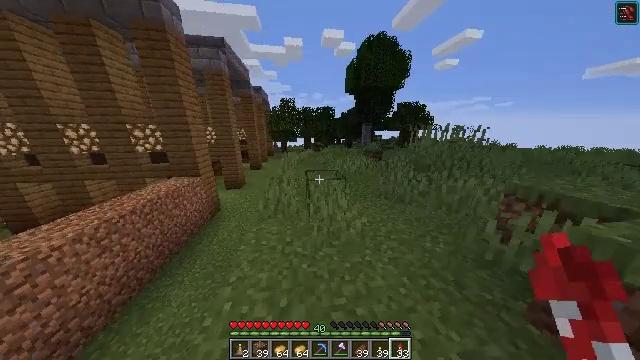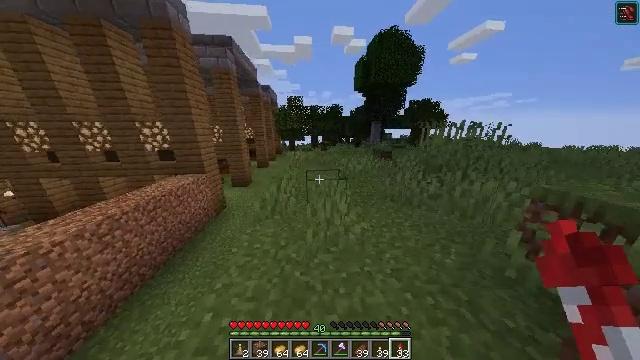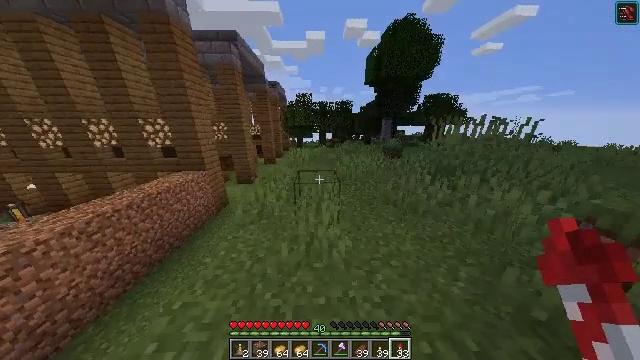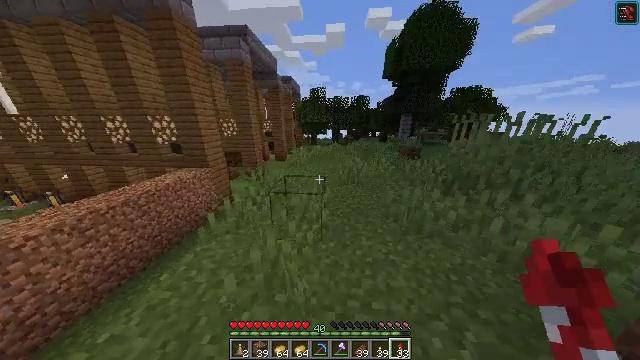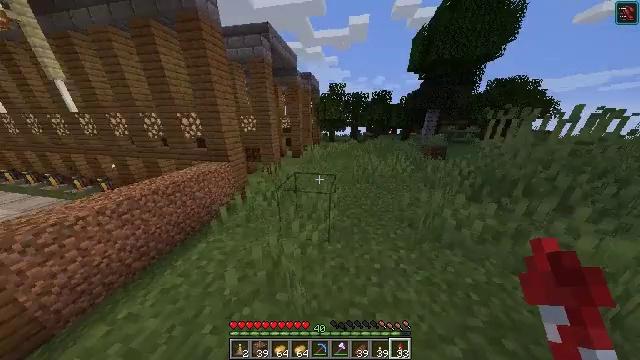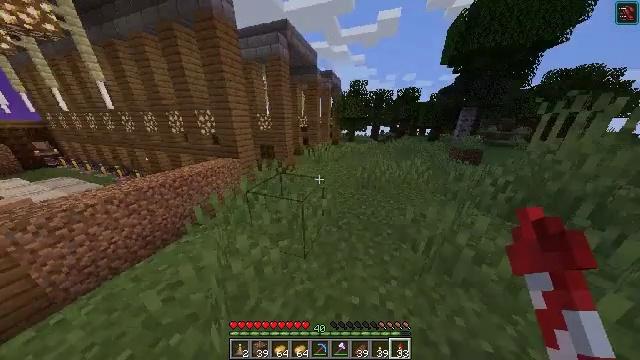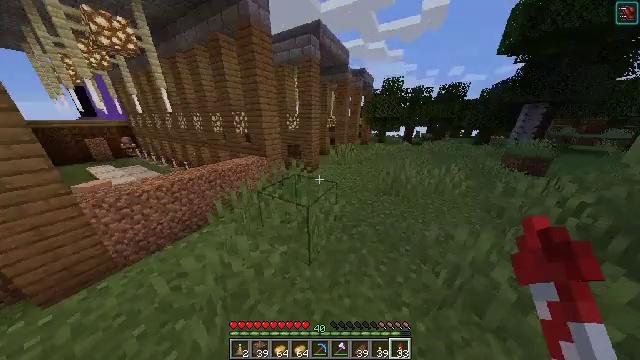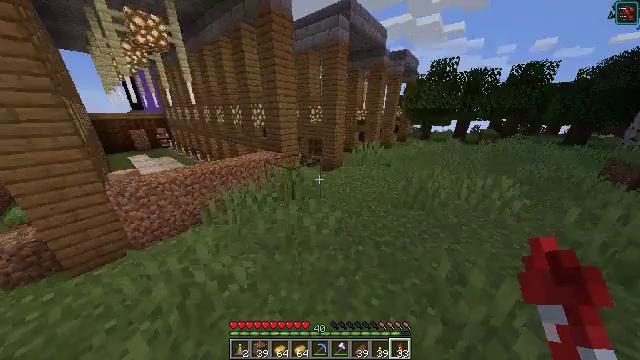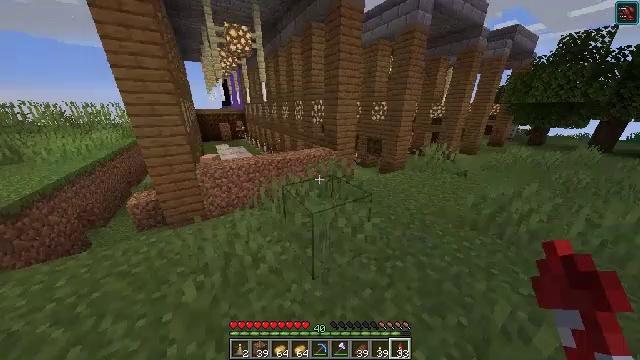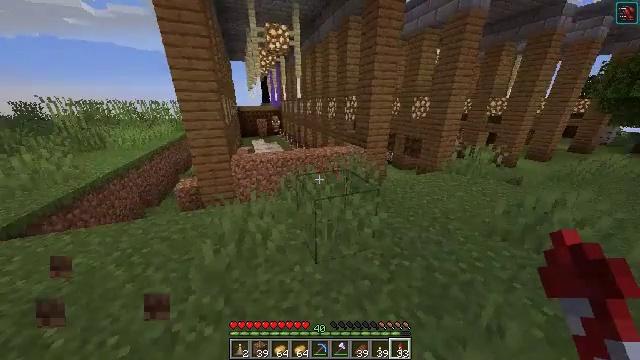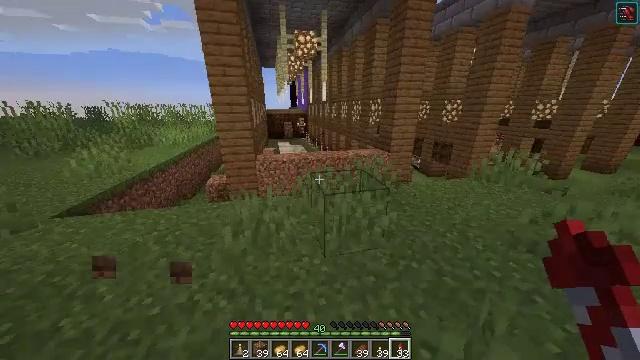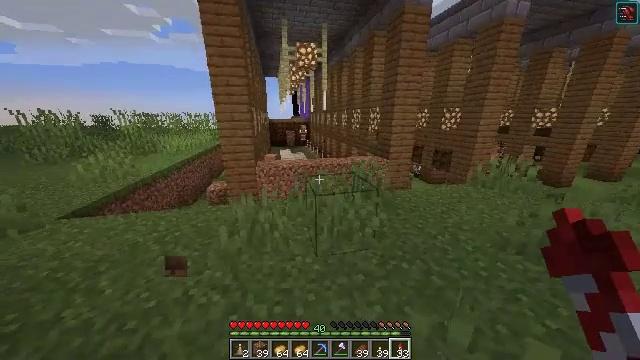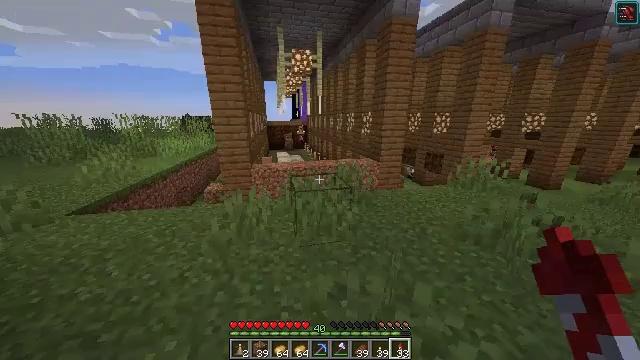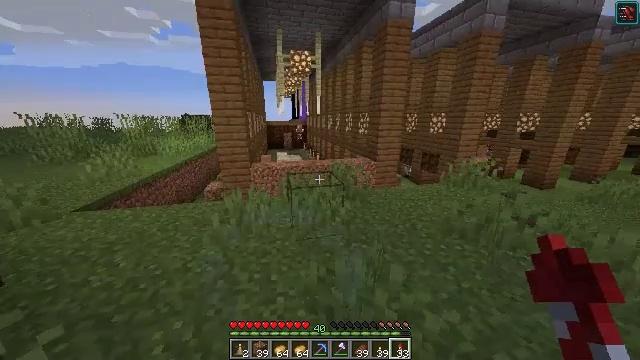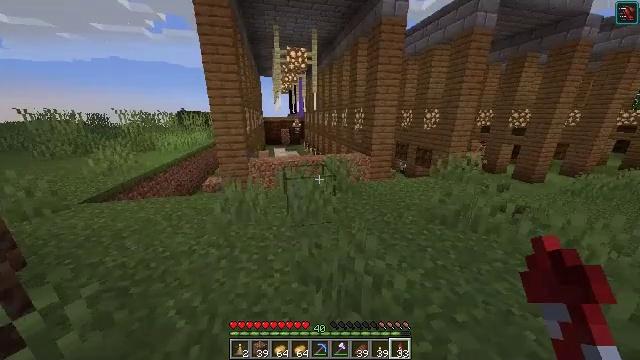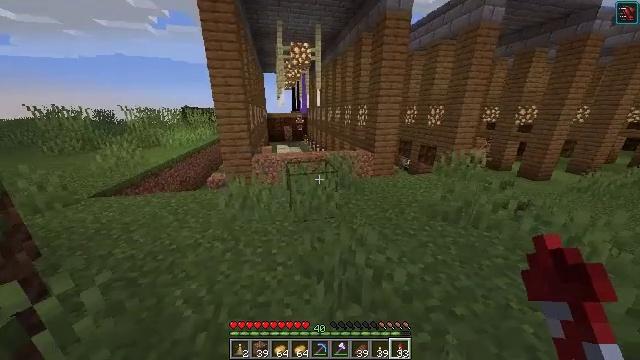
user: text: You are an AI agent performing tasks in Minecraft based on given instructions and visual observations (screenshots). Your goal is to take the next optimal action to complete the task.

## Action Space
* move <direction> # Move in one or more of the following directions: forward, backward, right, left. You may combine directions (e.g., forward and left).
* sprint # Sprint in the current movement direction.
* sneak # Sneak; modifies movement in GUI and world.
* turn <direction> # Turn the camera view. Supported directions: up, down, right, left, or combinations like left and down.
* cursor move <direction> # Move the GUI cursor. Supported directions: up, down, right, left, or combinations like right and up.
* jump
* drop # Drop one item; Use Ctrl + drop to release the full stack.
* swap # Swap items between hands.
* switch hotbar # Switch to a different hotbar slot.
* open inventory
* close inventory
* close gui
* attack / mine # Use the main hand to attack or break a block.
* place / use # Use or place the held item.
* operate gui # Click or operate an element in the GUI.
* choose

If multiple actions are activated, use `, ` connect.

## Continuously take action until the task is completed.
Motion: motion action
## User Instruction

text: Drop a potato.
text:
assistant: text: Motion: move forward and move right, turn left
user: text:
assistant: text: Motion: move forward and move right, turn left
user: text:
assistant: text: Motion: move forward and move right, turn left and down
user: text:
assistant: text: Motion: move forward and move right, turn left and down
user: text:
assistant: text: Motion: move forward and move right, turn left
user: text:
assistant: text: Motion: move right, turn left
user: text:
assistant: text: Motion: move right, turn left
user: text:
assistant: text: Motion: move back and move right, turn left
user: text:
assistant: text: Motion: move back and move right, turn left
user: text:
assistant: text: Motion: move back and move right, turn left and up
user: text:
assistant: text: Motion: move back and move right, turn up
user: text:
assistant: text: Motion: move back, turn up
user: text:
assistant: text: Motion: move back
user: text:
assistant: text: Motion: turn down
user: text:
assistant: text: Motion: no_op
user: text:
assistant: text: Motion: turn down
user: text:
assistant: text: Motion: no_op
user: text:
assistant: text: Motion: no_op
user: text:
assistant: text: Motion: no_op
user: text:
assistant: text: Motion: move forward
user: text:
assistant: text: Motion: move forward
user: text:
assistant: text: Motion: no_op
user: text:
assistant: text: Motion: no_op
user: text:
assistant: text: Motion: no_op
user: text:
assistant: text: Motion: move forward, turn left
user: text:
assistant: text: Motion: move forward, turn left
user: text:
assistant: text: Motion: move forward
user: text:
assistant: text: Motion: move forward
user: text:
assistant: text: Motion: move forward
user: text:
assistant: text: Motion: move forward